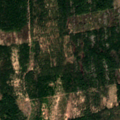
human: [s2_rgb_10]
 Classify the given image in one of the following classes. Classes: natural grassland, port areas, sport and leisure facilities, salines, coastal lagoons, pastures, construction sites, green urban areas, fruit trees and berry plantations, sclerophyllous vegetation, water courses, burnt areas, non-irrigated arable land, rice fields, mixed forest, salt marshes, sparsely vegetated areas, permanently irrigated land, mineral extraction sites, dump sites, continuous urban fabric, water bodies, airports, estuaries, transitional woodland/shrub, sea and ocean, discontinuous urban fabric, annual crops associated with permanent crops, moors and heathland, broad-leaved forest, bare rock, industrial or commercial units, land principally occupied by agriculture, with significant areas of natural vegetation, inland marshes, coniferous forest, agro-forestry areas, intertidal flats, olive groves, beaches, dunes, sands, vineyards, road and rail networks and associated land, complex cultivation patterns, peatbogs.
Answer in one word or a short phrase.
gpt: coniferous forest, mixed forest, transitional woodland/shrub